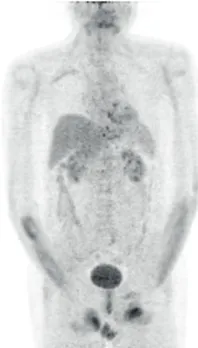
FDG PET imaging patient 1. (B) Complete metabolic remission after three courses of Pola-BR.
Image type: radiology (pet)